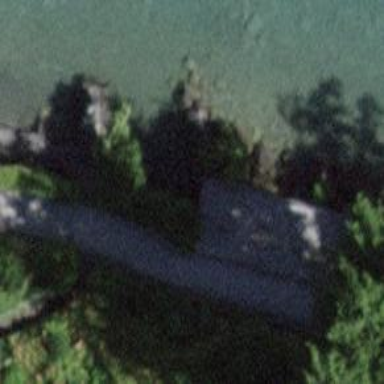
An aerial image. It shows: Bench for seating.